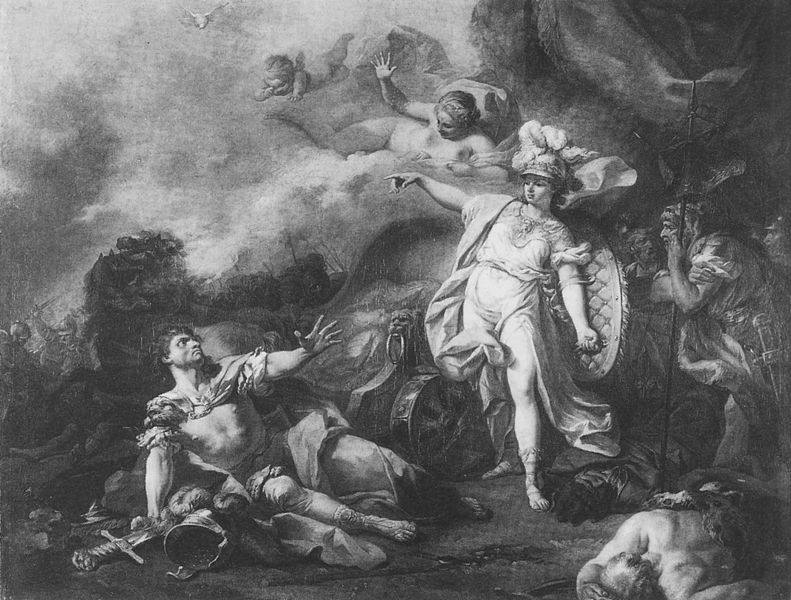
Titel: Der Kampf der Minerva gegen Mars
Künstler: Jacques-Louis David
Institution: Paris, Musée du Louvre
Schlagwörter: gemälde, gott, held, himmel, kampf, mann, vogel, weiß, wolken, himmerl, landschaft, frau, schwarz, zeichnung, tier, arm, geschichte, taube, tod, tot, toter, trauer, vorhang, pferd, engel, putte, putto, liegen, grafik, graphik, rad, wagen, krieg, schlacht, lanze, schild, antike, schwert, soldat, verletzt, waffe, helm, göttin, rüstung, götter, krieger, erscheinung, siegfried, feldherr, speer, streitwagen, mars, athene, athena, armor, schlchtfeld, yntike